Question: I have some images:

I want to make the images in a random order every time someone refreshes the page.
Basically, the images should switch spots every time someone refreshes.
How do I do this? I've searched but can't seem to find much.
I also want the images to link to a website.
BTW, I use Smarty for my page layout.
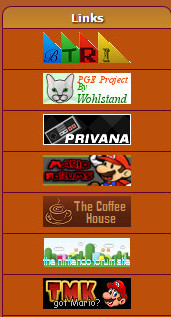
Answer: You can use arrays to do it. However, you must use a <URL> method for this array. Then you can tour the new randomized array to create the HTML string. You could do it this way:
'''
//https://stackoverflow.com/questions/<PHONE>/how-to-randomize-shuffle-a-javascript-array
Array.prototype.shuffle=function(){var i=this.length,j,temp;if(i==0)return this;while(--i){j=Math.floor(Math.random()*(i+1));temp=this[i];this[i]=this[j];this[j]=temp}return this}
var images = [
{url: "1.gif", link: "http://www.google.com"},
{url: "2.gif", link: "http://www.youtube.com"},
{url: "3.gif", link: "http://www.facebook.com"}
];
var imagesShuffle = images.shuffle();
var elementParent = document.querySelector("#images");
imagesShuffle.forEach(function(image){
elementParent.innerHTML += '<div class="imageItem"><a href="'+image.link+'"><img src="'+image.url+'" alt="'+image.url+'"></a></div>'
})
'''
'''
#images{background:#BC4F0A; width:200px}
#images .imageItem {border-bottom:1px solid black}
#images .imageItem a {display:block;padding:15px 10px; }
'''
'''
<div id="images"></div>
'''